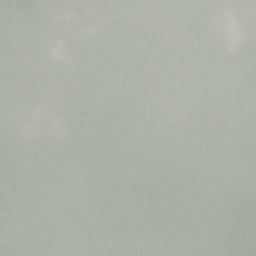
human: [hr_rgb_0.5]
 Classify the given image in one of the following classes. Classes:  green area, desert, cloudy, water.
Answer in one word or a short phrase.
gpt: cloudy